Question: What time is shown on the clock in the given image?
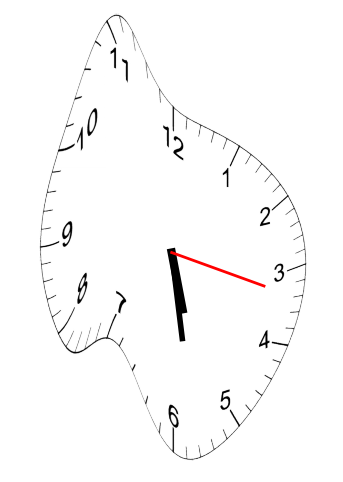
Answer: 05:28:17